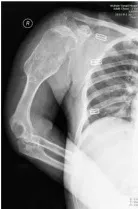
General view and radiographic imaging of the lesion. (D) MR results of the patient's right hand showed the phalanges are circular or oval, multilocular, well-defined, iso-intensity and hyperintensity on T2WI (white arrows) and the soft tissue around the phalanx presents dilatative, well-bounded hyperintensity on T2WI (red arrows).
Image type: radiology (x_ray)